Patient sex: M
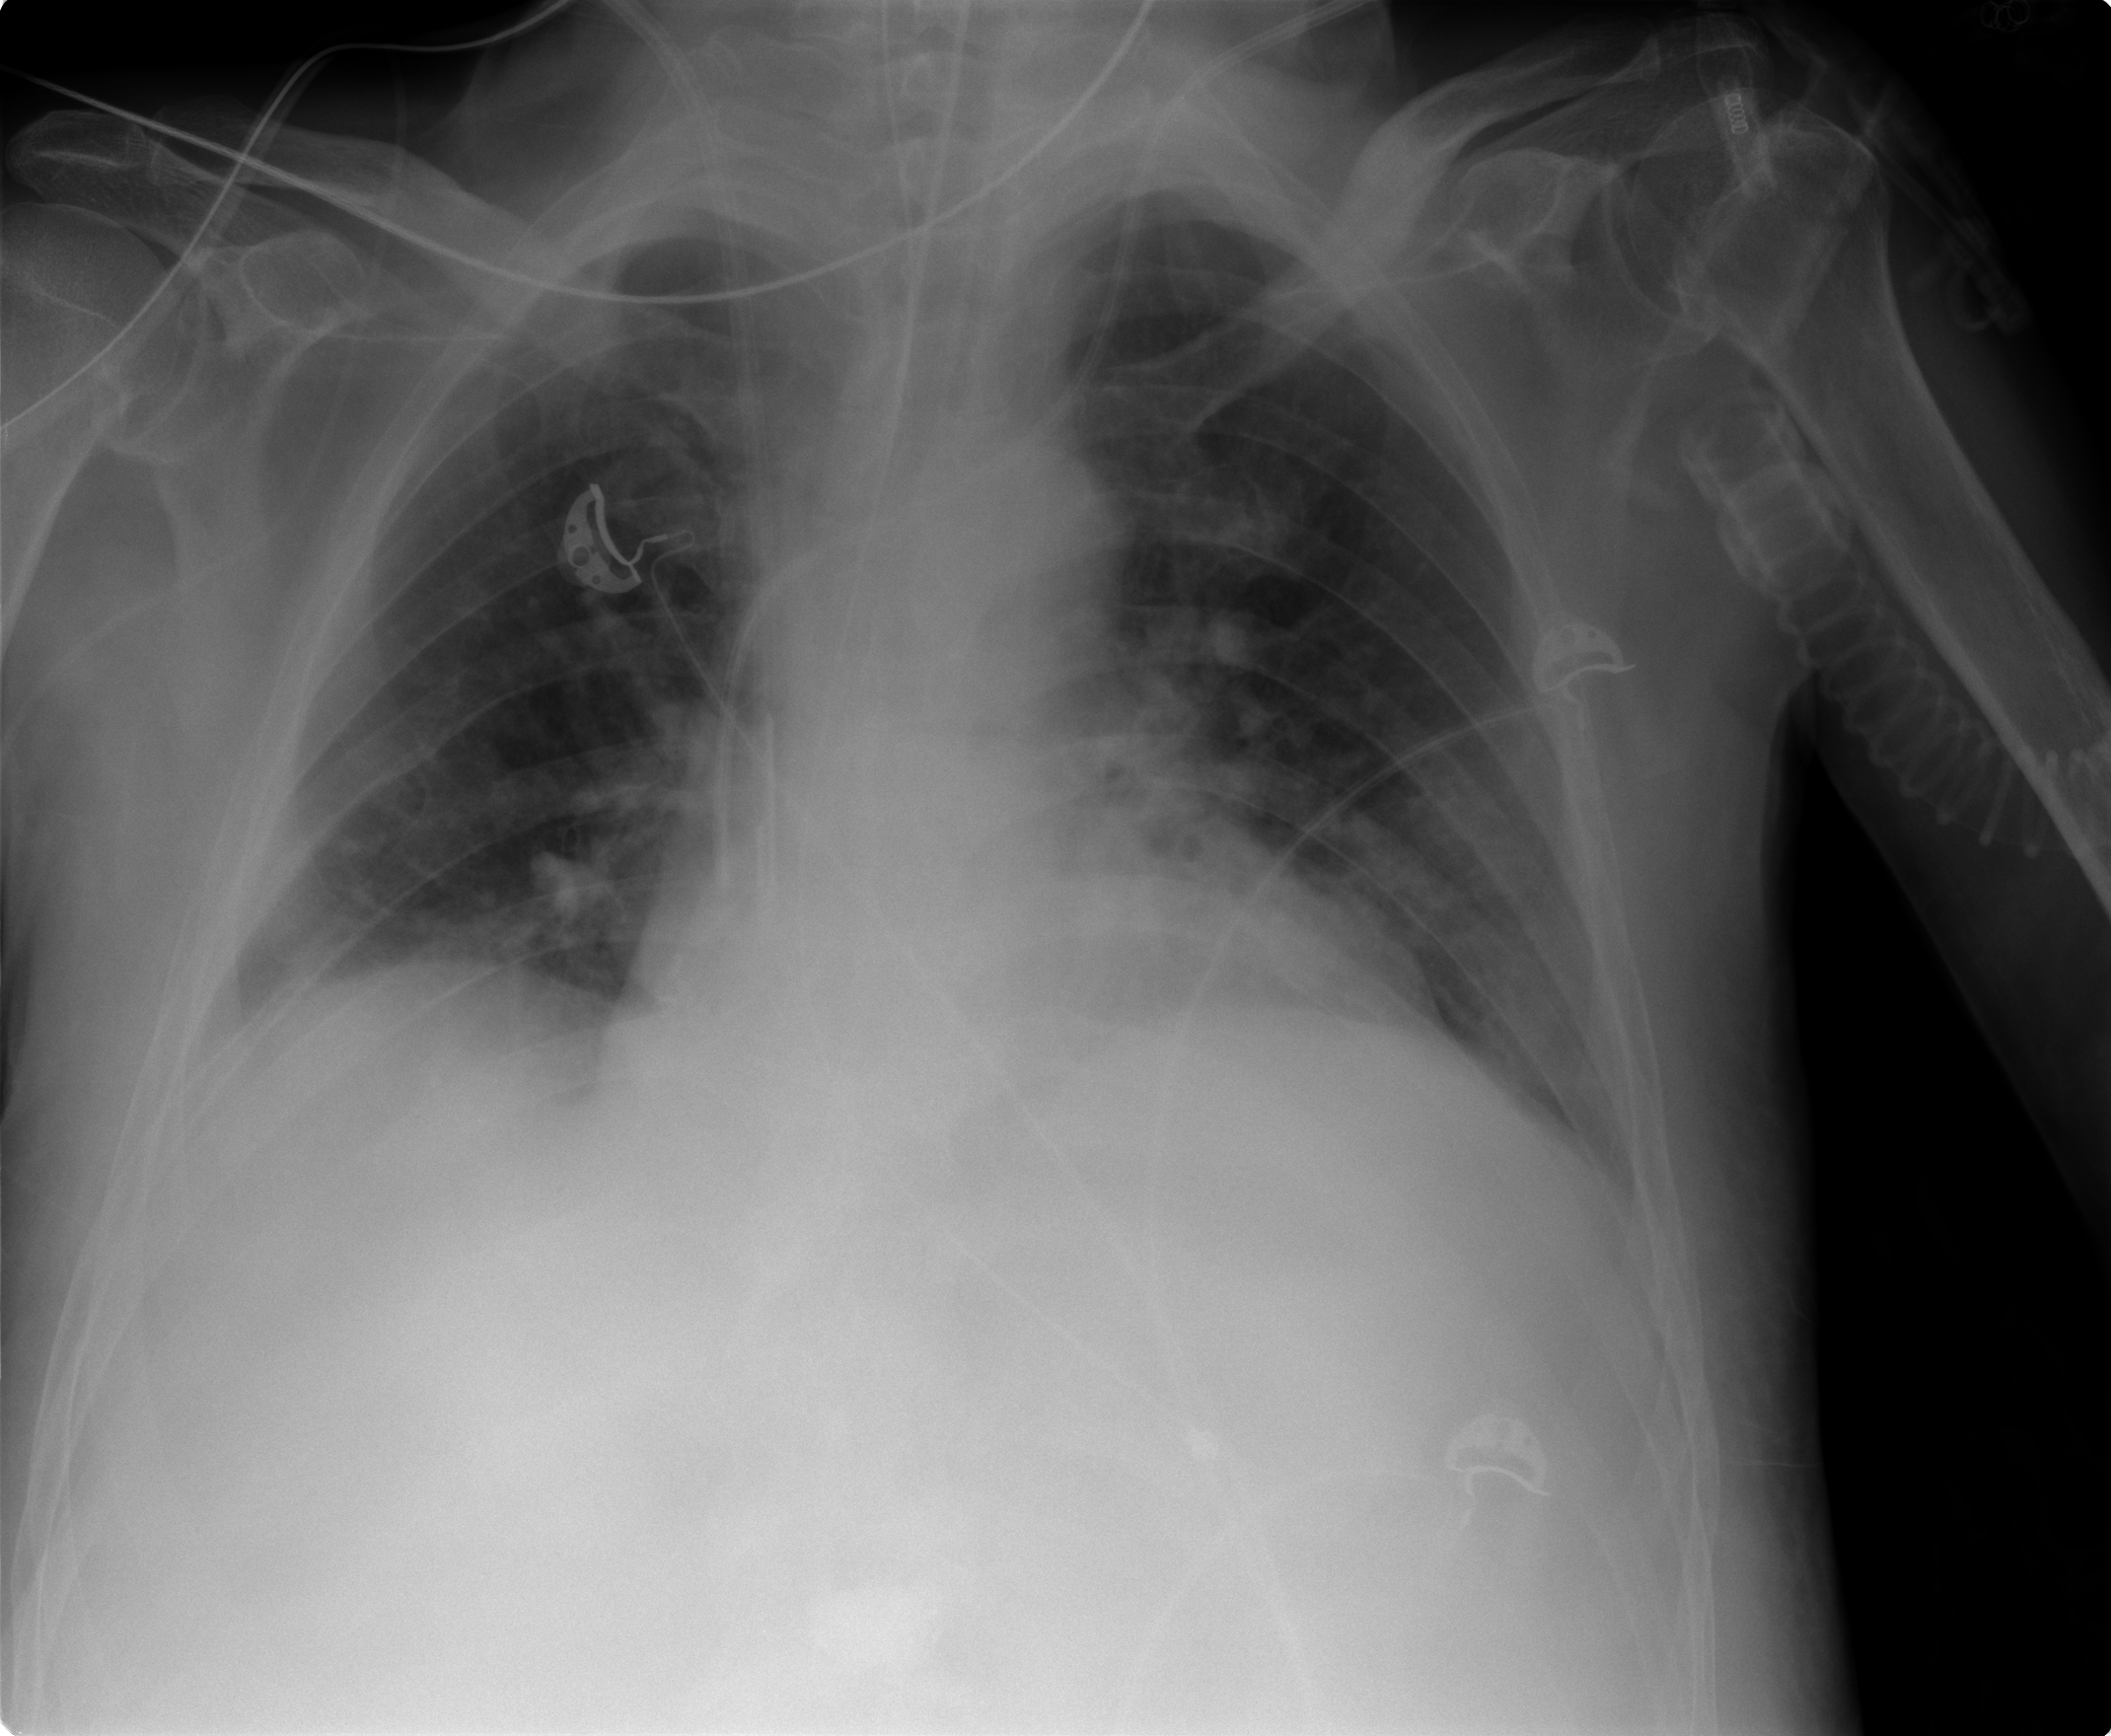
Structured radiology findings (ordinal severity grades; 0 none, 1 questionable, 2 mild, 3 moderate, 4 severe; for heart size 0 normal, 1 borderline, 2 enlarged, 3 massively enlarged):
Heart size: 0
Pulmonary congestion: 1
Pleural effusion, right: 0
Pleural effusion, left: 1
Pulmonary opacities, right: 0
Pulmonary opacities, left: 1
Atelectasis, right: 2
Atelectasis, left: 2